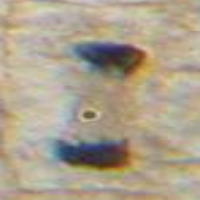
Label: anaphase